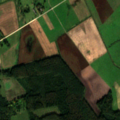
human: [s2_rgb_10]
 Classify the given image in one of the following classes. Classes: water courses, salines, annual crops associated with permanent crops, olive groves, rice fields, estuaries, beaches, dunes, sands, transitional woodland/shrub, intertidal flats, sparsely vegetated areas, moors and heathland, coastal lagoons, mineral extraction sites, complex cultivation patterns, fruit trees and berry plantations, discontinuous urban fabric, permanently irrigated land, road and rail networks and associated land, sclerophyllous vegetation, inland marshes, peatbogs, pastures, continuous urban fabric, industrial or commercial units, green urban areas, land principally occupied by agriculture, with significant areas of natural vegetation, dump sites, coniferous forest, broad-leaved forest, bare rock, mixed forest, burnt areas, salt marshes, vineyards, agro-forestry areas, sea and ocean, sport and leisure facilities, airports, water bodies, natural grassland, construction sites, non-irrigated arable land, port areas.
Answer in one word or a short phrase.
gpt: non-irrigated arable land, pastures, complex cultivation patterns, land principally occupied by agriculture, with significant areas of natural vegetation, broad-leaved forest, coniferous forest, peatbogs